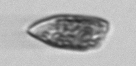
Label: Prorocentrum_dentatum